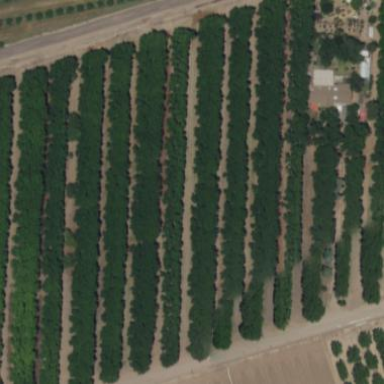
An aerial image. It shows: Orchard.